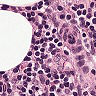
Metastatic tissue present: no